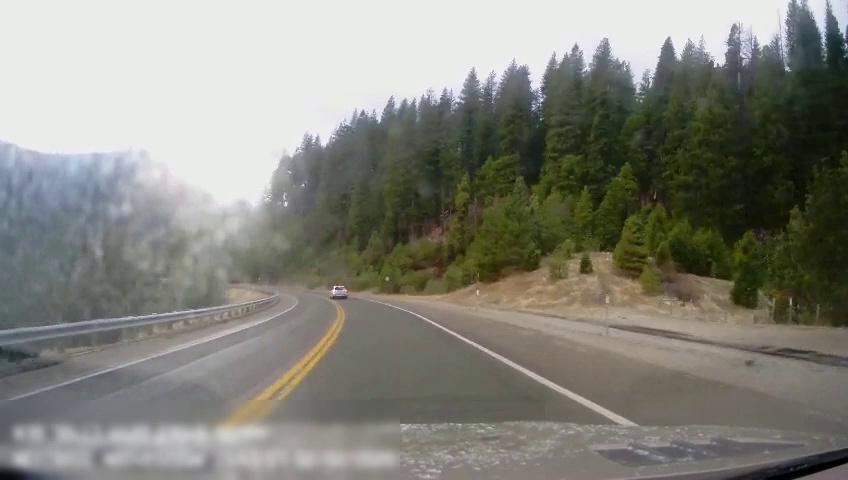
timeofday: Day
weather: Sunny
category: Drivable Space
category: Vehicles | SUV
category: Lanes | Alternate Lane
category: Lanes | Current Lane
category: Lanes | Opposite Lane
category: Lanes | Opposite Lane